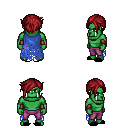
a pixel art fantasy rpg character, male body template, orc, green skin, blue tattered cape, magenta pants, brunette pixie cut hairstyle, cloth bracers, black slippers, four views (front, back, left, right), 2x2 character sprite sheet, small pixel art, hard edges, no anti-aliasing